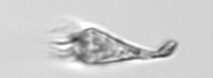
Label: Paratontonia_gracillima